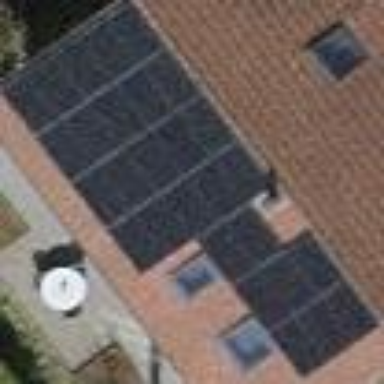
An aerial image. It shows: Solar power generator with photovoltaic panels.